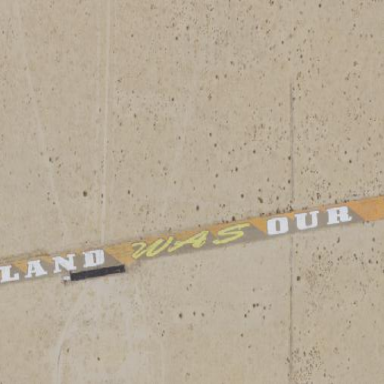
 which is believed to be the world's largest graffiti artwork."